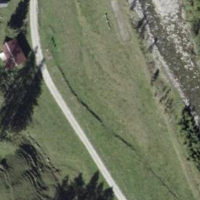
EUNIS habitat code: 23
Species observed at this site:
Tussilago farfara